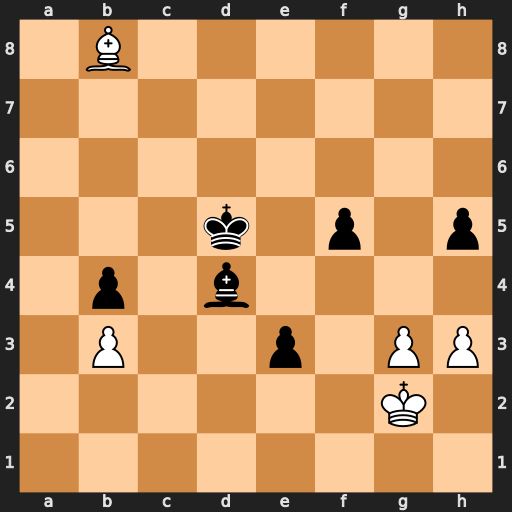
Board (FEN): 1B6/8/8/3k1p1p/1p1b4/1P2p1PP/6K1/8
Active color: w
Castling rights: -
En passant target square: -
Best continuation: Kf3 Bc5 Bf4